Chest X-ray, AP view. Patient: 28 years old, sex M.
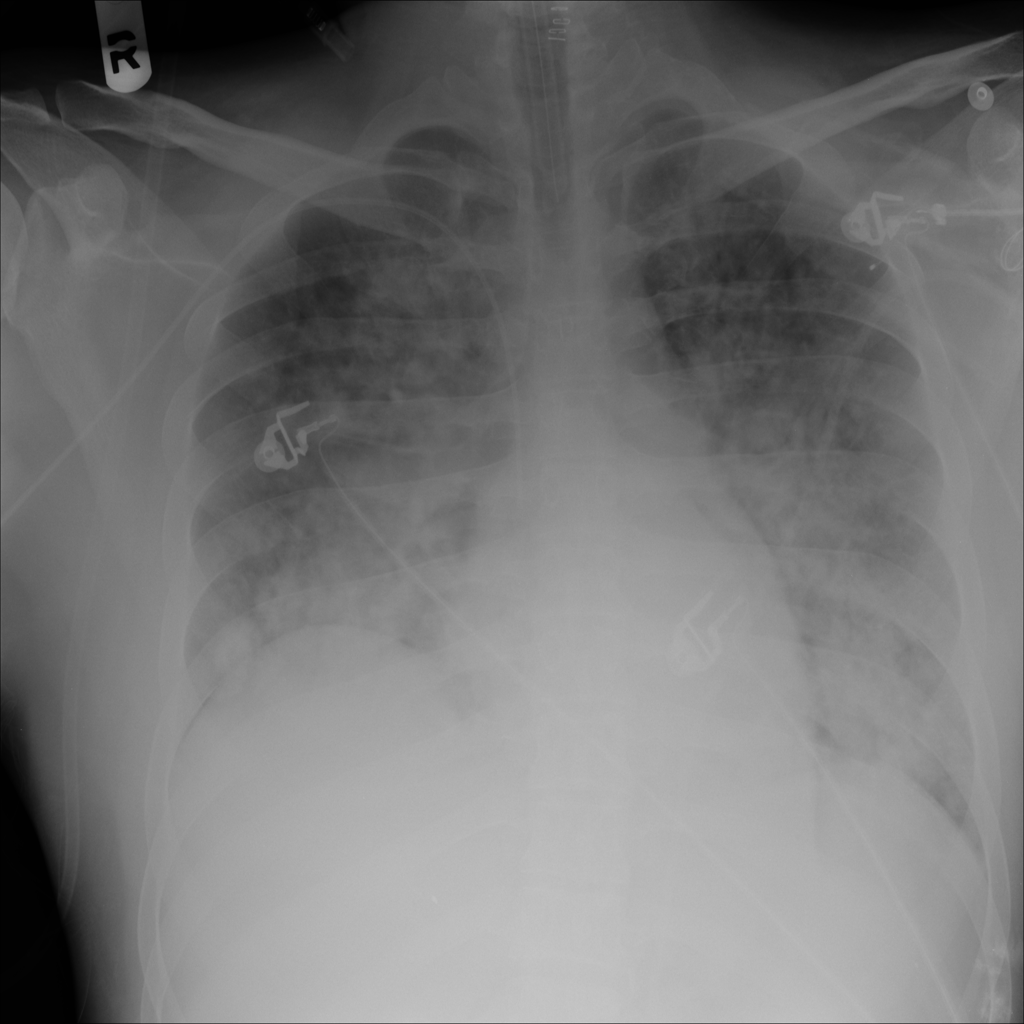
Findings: Infiltration